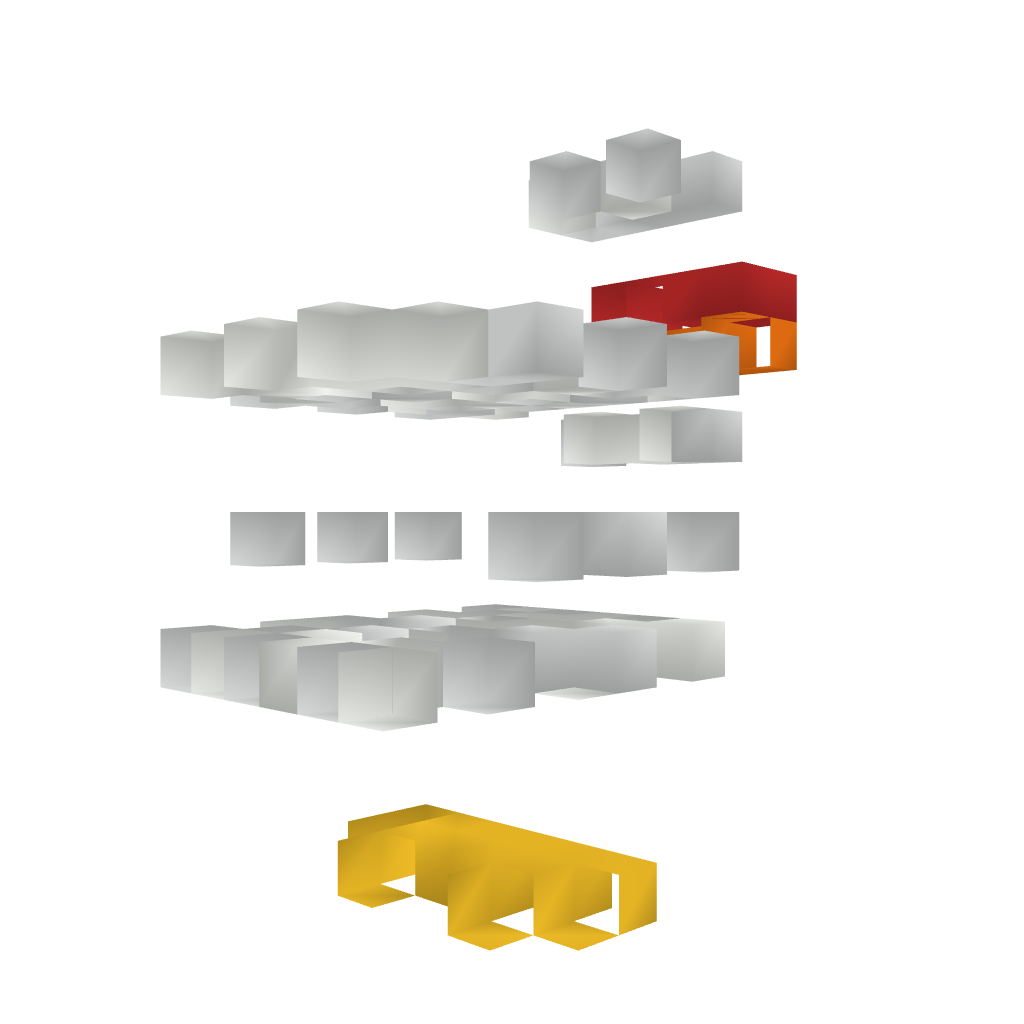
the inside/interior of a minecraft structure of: Chicken